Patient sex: M
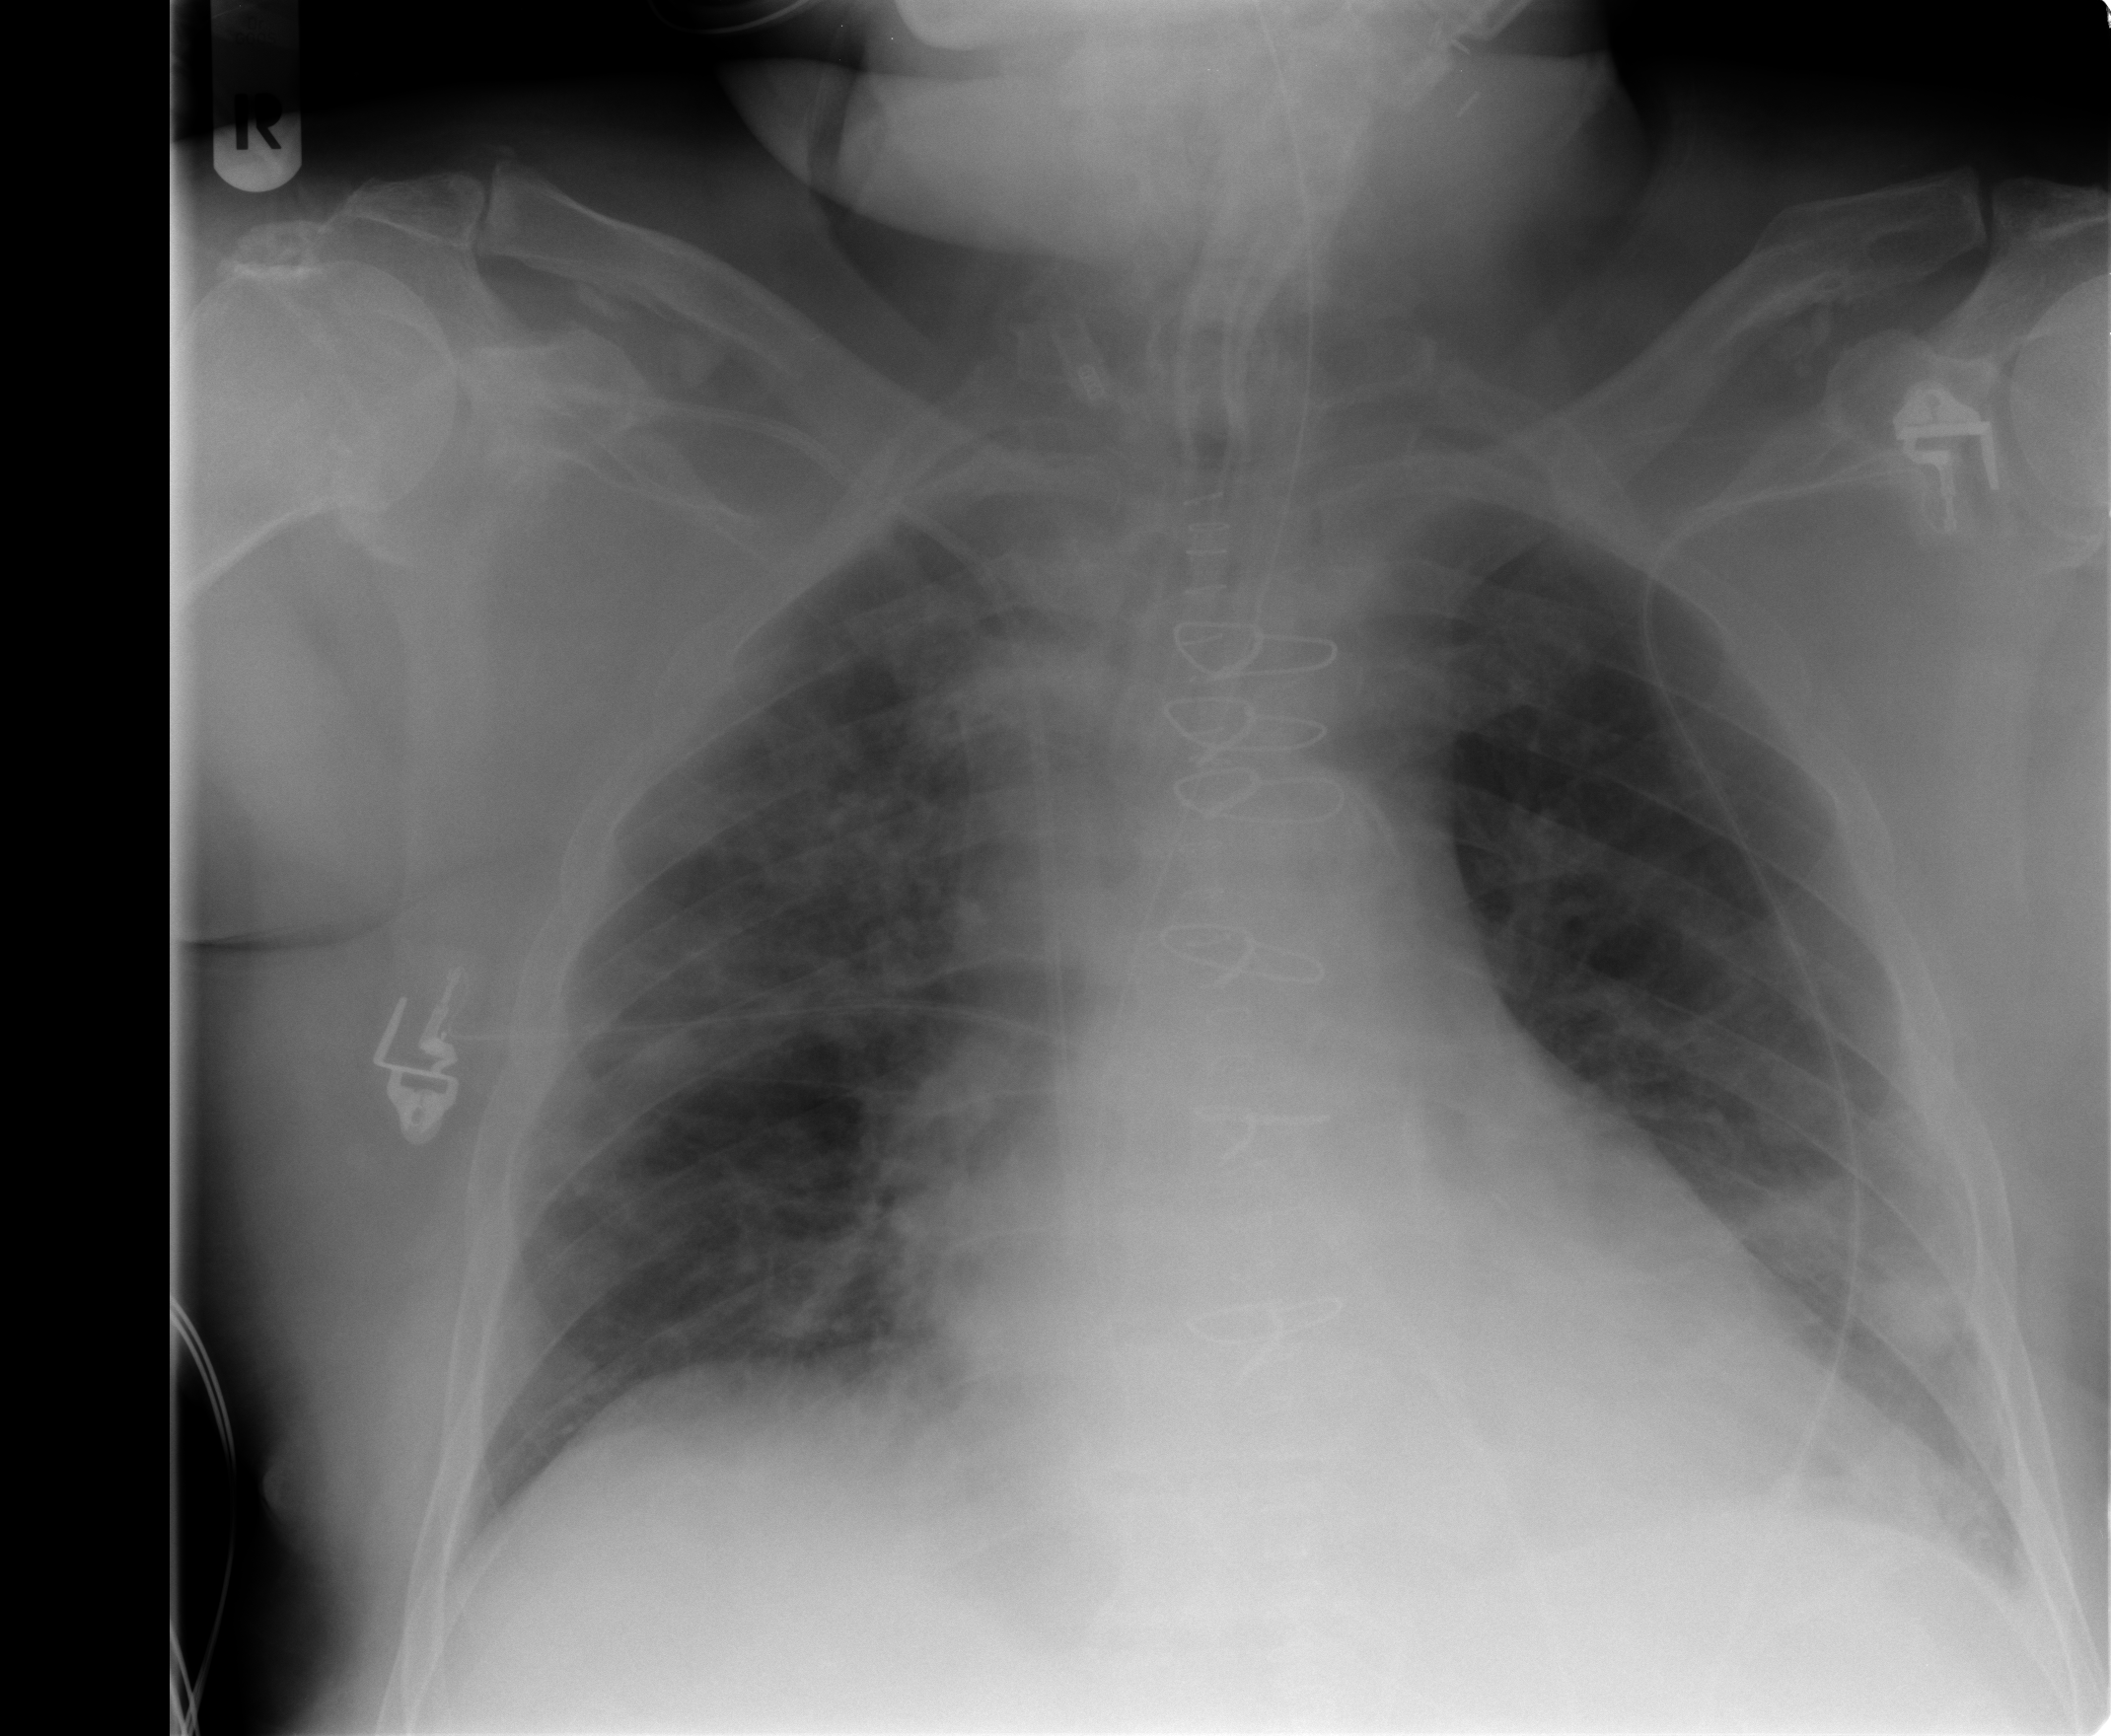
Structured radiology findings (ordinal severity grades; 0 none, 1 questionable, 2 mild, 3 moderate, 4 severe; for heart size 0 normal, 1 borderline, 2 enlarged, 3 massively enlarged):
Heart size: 2
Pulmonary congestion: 0
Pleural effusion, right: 0
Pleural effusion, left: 1
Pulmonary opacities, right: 2
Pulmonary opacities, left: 0
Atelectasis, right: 2
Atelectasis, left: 2